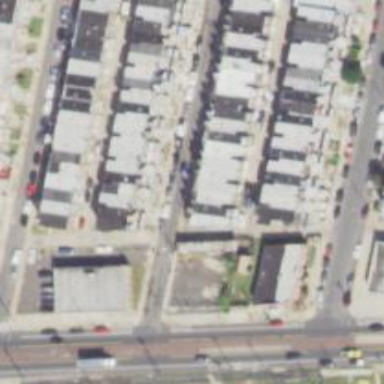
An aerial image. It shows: Alley classified as service road.